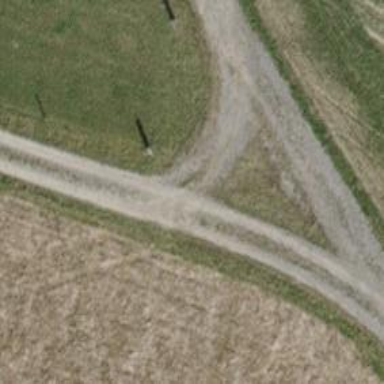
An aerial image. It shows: Gravel track with grade3 tracktype.